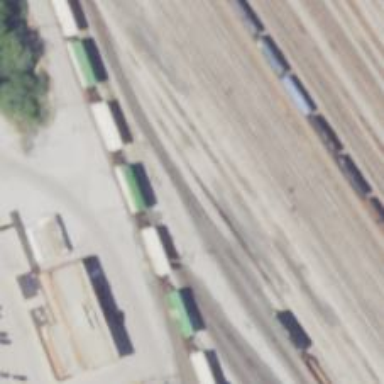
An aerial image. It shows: Railway yard in service.